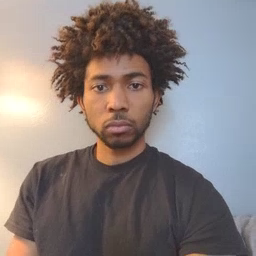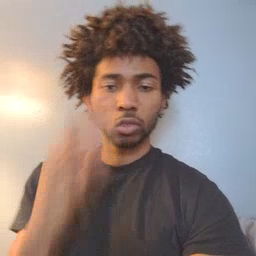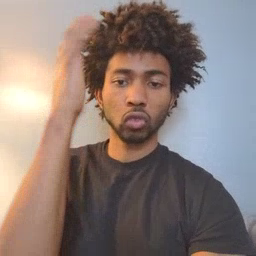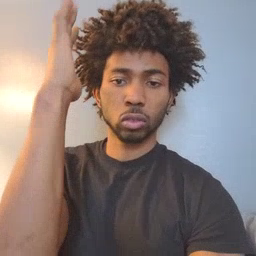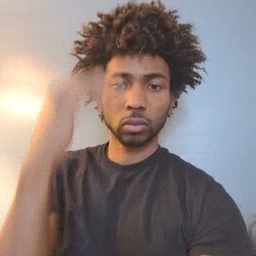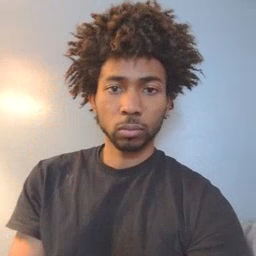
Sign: tree